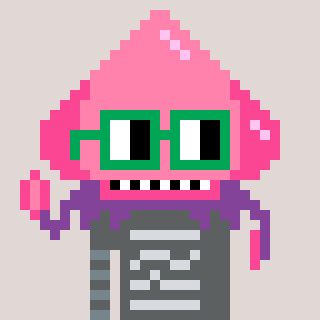
a pixel art character with square green glasses, a squid-shaped head and a grayscale-colored body on a warm background